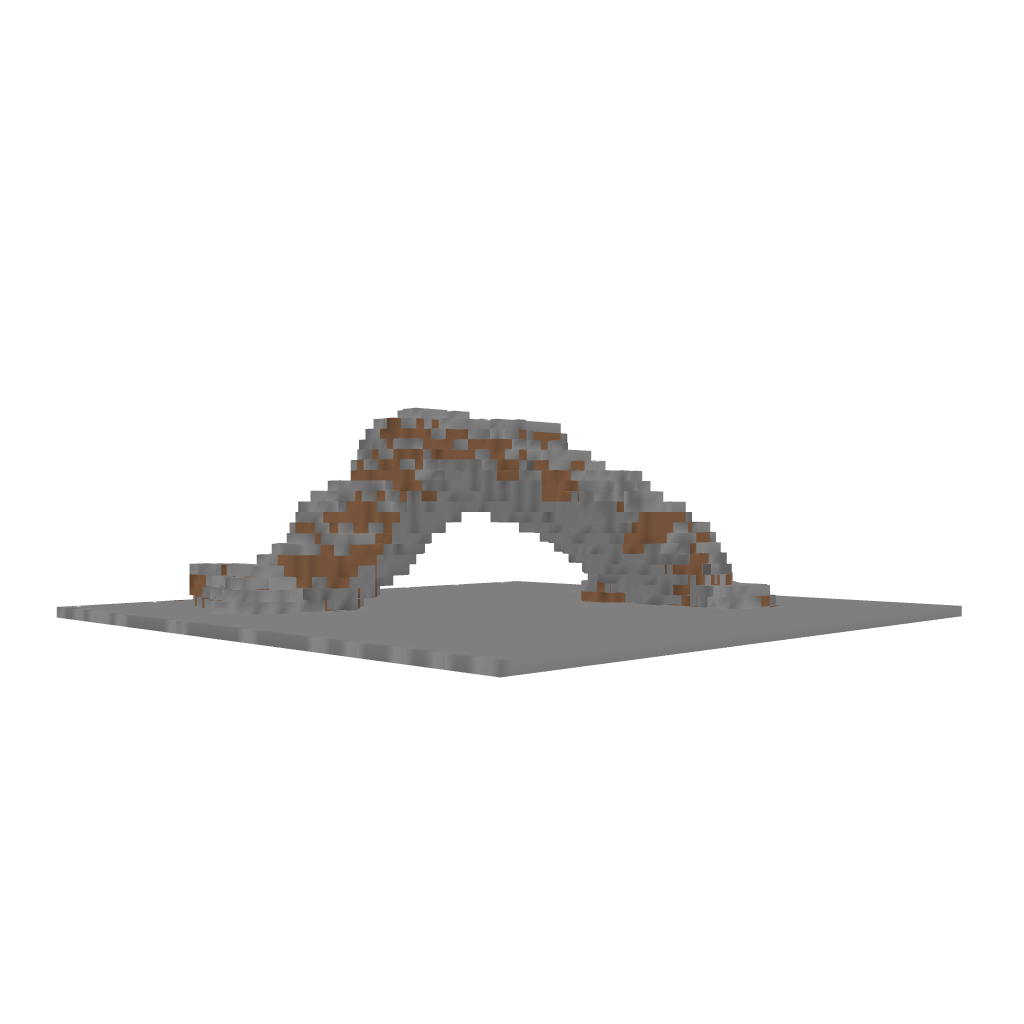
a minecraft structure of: Over Hang